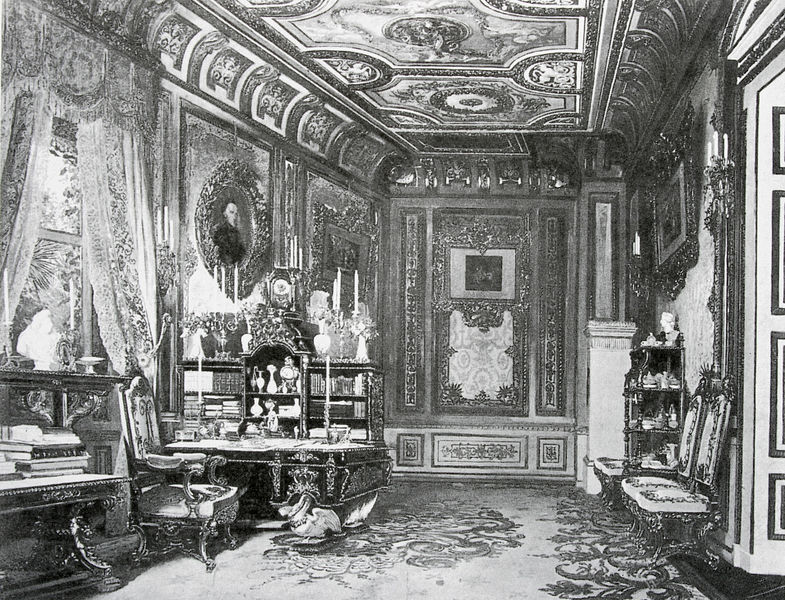
Titel: Schreibzimmer Ludwigs II.
Standort: München
Institution: Residenz
Schlagwörter: weiß, fenster, glas, grau, holz, licht, raum, schwarz, stuhl, stühle, säulen, tisch, tür, zeichnung, zimmer, schloss, teppich, alt, regal, wand, architektur, barock, rahmen, bild, innenraum, portrait, porträt, vorhang, boden, interieur, reich, sessel, stickerei, stoff, adel, decke, rokoko, garten, ranken, bilder, bilderrahmen, bücher, kommode, schrank, schreibtisch, gardinen, polster, tapete, ornamente, kerze, kerzen, stuck, foto, fotografie, photographie, wände, buch, medaillon, fensterkreuz, palast, scheiben, schwarzweiß, fürst, photo, verziert, fries, sims, kerzenständer, mobiliar, bibliothek, gelehrter, konsole, deckenspiegel, fresko, sekretär, kassettentür, voute, prunk, bemalung, abgerundet, aufnahme, verzierungen, kandelaber, vertäfelung, deckenmalerei, wandbespannung, prunkvoll, boisserie, detailreich, lamperie, enorm, kerzenläuchter, eingerichtet, ieppichmuster